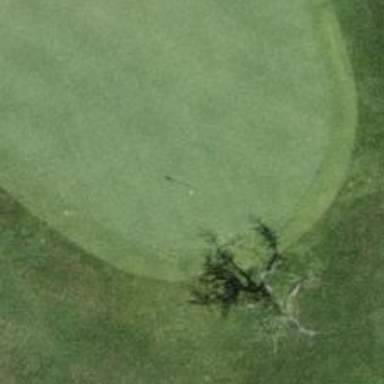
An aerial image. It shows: Golf hole.